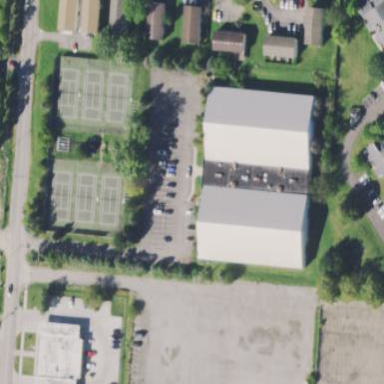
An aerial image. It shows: Sports centre dedicated to tennis.